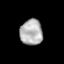
Tissue: lung
Cell type: Others
Senescence score: 0.22
Nuclear area (px): 573
Mean DAPI intensity: 175.339